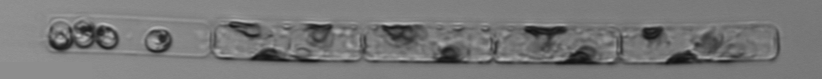
Label: Guinardia_delicatula_TAG_internal_parasite